Interaction volume radius: 5 \u00c5
Interaction volume height: 15 \u00c5
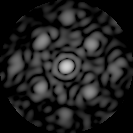
Disorder parameter: 0.4853